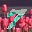
Label: 7